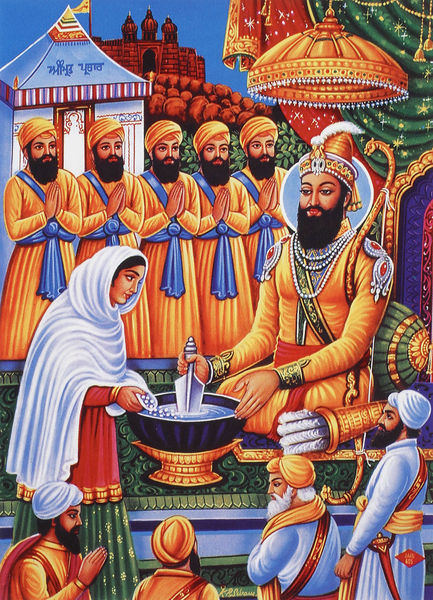
Titel: Vaisakhi day
Schlagwörter: blau, mann, wasser, weiß, grün, sitzen, stadt, bunt, frau, kleid, männer, orange, dach, haus, rot, bart, bärte, diener, falten, kleidung, messer, schale, schüssel, hände, gold, krone, perlen, schärpe, schrift, farbe, kuppel, thron, kopftuch, waschen, gefäß, burg, orient, palast, schwert, schlange, scherpe, beten, dolch, betende, beeten, mönch, baldachin, hochzeit, teppisch, indien, turban, köcher, rühren, turbane, zelt, waschung, kultur, hauptmann, maharadscha, kügelschen, spper, rani